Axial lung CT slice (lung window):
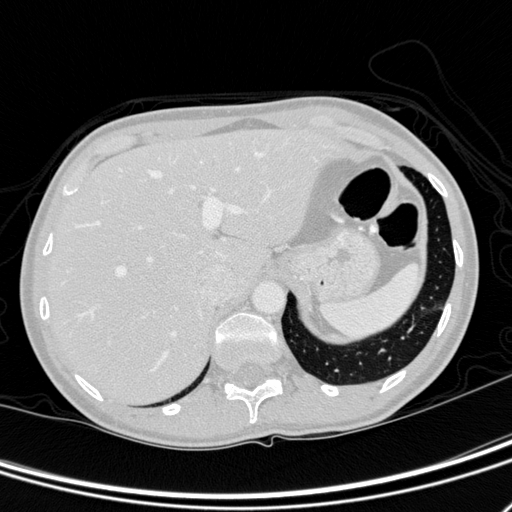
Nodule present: no